Question: I'm trying to figure out why my input tags looks fairly uneven in Firefox & Safari
Take a look at this screenshot:

I used Firebug & the Safari developer tools to have an idea what's going on.
It seems like Firefox adds another 1 pixel to each border, this results in another 4 pixels
which makes the input look bigger and annoying. Plus the text looks like it's a bit higher in Firefox. is it because of the extra pixels? Or something else?
Anyway, I'd love to get some pointers as to why those pixels are added in Firefox.
'''
#signup-form form input[type="text"], input[type="password"] {
height:20px;
padding:2px 4px;
width:300px;
color:#a1a1a1;
font-style:italic;
display:block;
margin:10px 0px 0px 0px
}
'''
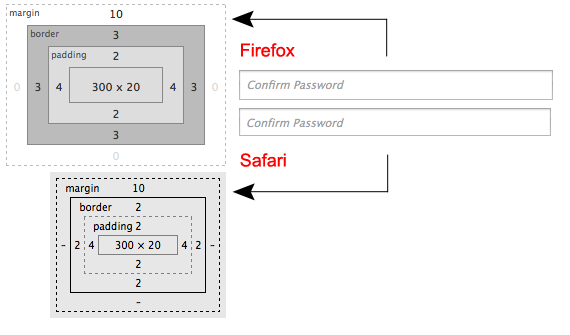
Answer: Set 'border-width: 2px;'. Elements are rendered differently across browsers and operating systems, it's just something web developers have to live with. Form elements are more subject to this than others.